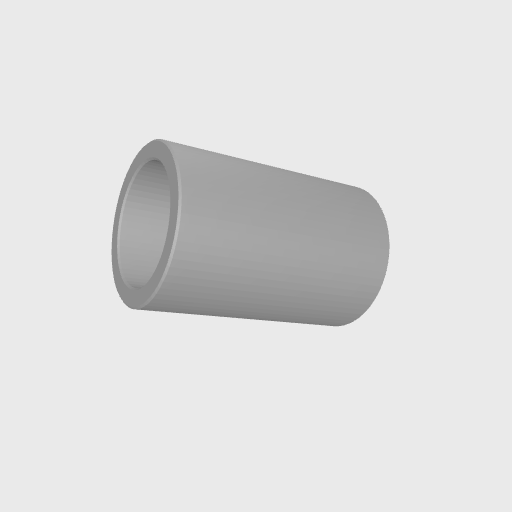
Part: Spacer6ID8OD12